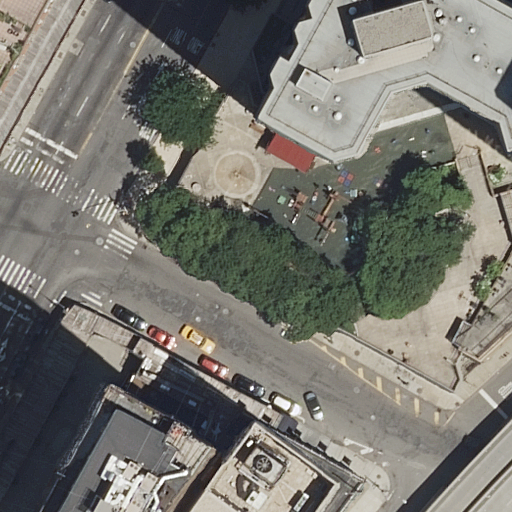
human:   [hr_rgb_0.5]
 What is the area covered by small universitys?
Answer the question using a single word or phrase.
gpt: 0m2

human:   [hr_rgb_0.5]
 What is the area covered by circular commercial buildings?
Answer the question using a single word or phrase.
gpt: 0m2

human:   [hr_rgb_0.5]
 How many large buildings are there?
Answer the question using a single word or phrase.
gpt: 3

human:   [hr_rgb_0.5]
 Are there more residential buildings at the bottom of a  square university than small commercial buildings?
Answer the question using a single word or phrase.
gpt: no

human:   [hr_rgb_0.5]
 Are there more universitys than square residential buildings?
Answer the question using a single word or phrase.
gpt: yes

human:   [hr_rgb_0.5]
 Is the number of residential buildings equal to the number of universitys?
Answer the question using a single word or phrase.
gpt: no

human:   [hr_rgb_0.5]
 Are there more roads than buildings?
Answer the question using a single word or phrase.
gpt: yes

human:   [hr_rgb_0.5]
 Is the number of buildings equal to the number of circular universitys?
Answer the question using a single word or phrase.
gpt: no

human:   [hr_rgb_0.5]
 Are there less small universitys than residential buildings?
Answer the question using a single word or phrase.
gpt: yes

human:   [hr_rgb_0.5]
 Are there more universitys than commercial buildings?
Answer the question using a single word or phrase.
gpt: yes

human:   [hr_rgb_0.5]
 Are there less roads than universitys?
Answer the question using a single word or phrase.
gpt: no

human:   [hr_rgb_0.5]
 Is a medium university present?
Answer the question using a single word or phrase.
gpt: no

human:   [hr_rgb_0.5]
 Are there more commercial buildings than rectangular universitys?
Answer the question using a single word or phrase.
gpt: no

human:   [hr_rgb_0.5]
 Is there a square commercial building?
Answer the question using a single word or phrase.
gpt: no

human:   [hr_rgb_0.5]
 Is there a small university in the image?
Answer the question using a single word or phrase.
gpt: no

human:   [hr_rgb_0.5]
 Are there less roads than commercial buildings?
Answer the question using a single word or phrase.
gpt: no

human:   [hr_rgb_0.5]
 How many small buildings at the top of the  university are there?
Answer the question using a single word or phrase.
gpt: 0

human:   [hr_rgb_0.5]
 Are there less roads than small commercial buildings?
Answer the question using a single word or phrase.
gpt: no

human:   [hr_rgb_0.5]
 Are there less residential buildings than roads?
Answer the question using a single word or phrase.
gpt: yes

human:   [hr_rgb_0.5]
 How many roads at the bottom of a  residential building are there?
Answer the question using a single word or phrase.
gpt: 14

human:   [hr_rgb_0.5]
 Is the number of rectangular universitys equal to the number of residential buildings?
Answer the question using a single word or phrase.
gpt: no

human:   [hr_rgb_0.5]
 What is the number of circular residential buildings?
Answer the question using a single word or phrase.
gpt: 0

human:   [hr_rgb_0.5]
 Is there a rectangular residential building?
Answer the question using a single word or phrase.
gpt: yes

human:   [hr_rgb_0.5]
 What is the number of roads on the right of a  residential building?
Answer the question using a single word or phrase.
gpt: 11

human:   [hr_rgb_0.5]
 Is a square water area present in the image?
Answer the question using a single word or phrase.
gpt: no

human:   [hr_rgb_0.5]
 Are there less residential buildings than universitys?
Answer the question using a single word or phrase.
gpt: no

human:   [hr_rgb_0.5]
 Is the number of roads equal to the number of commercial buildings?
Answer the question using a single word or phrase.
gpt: no

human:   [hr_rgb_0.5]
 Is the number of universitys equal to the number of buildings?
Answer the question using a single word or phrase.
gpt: no

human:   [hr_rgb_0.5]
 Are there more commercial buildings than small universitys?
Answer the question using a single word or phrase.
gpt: no

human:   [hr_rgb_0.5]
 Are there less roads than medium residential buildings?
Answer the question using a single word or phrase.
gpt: no

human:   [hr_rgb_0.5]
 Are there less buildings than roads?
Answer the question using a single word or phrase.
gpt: yes

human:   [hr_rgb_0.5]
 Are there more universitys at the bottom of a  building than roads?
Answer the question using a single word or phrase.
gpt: no

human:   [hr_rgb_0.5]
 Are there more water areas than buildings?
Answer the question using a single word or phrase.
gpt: no

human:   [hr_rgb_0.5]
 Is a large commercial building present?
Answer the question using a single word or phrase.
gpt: no

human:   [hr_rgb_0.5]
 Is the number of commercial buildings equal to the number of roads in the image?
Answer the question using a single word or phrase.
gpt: no

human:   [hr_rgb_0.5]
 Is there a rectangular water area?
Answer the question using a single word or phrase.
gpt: no